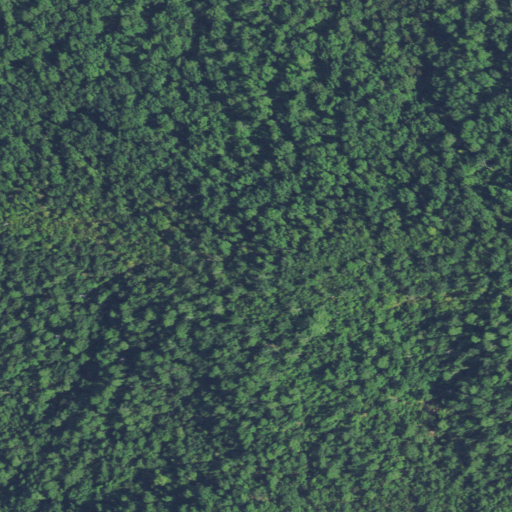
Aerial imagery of mountain in Oklahoma named Locust Mountain containing deciduous forest, mixed forest, and evergreen forest